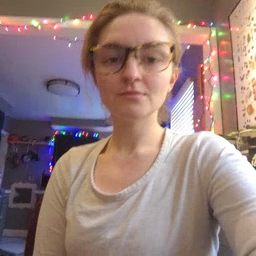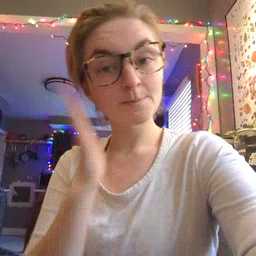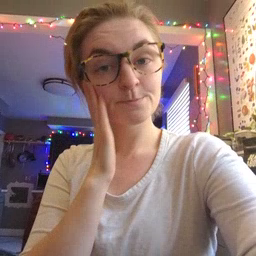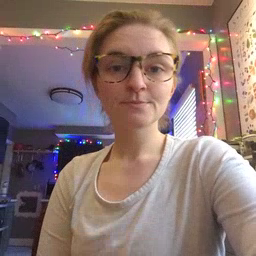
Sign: bed